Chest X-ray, PA view. Patient: 37 years old, sex F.
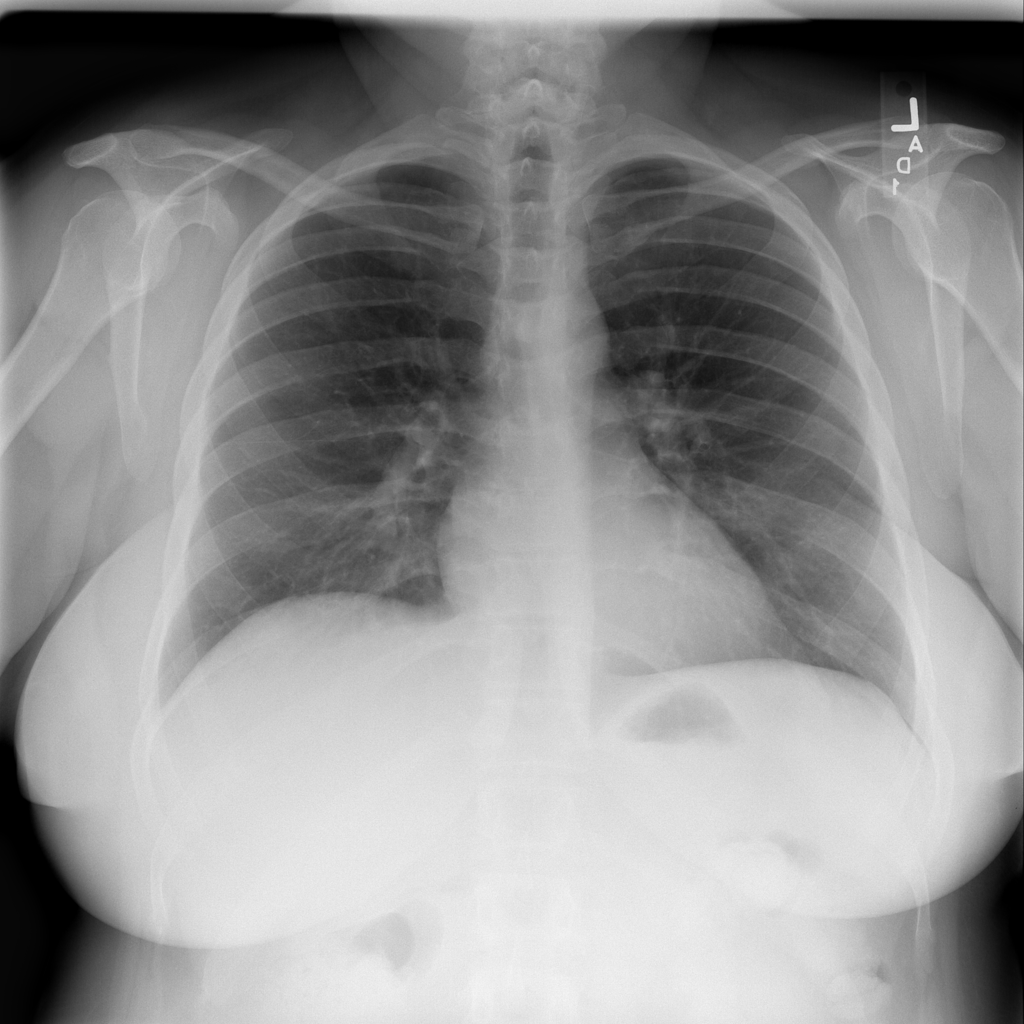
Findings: No Finding